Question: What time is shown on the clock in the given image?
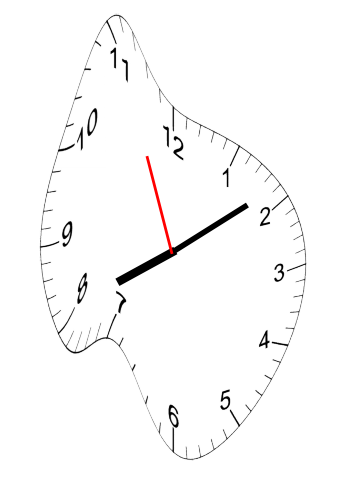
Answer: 08:08:56